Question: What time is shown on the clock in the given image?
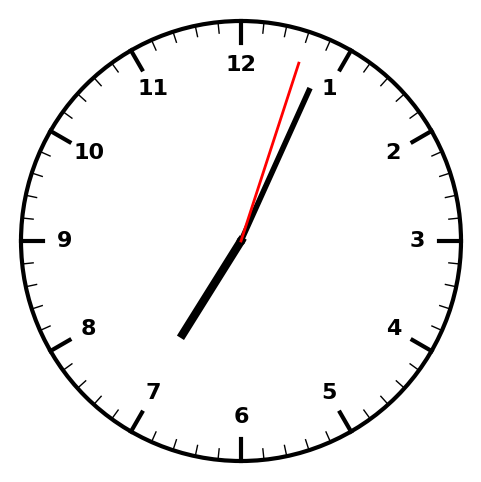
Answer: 07:04:03